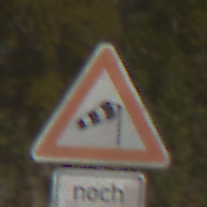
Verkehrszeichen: SeitenwindVonRechts
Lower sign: LaengeEinerStrecke3
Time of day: MorningAfternoon
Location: Outdoor (Suburban)
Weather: PartlyCloudy
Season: NotSpecified
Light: Natural